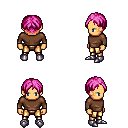
a pixel art fantasy rpg character, male body template, human, tanned skin, brown long-sleeve shirt, gold greaves, pink parted hairstyle, metal boots, four views (front, back, left, right), 2x2 character sprite sheet, small pixel art, hard edges, no anti-aliasing